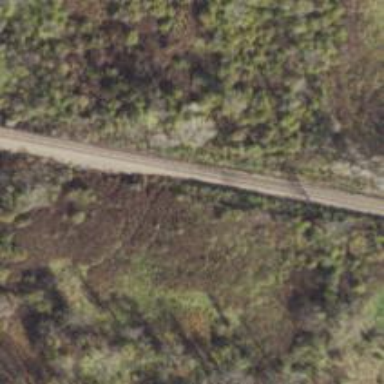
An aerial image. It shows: Railway track.